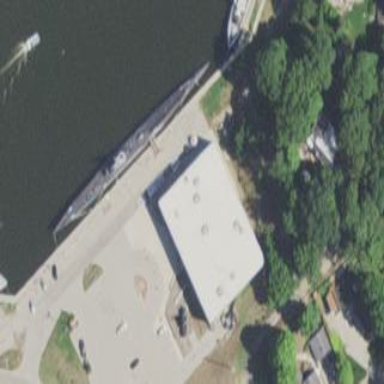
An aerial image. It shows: Military museum building with historic significance.